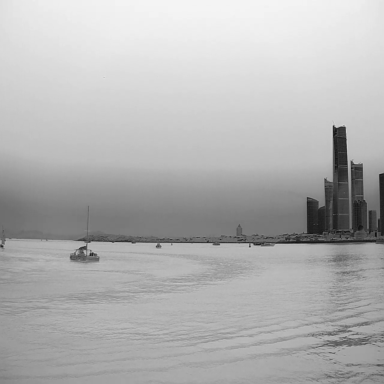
There are two sailboats in the infrared image.